Question: Find the variance in the following histogram, where the data are distributed only above tens and the height of the histogram is an integer multiple of 5. Keep the result of the variance as an integer.
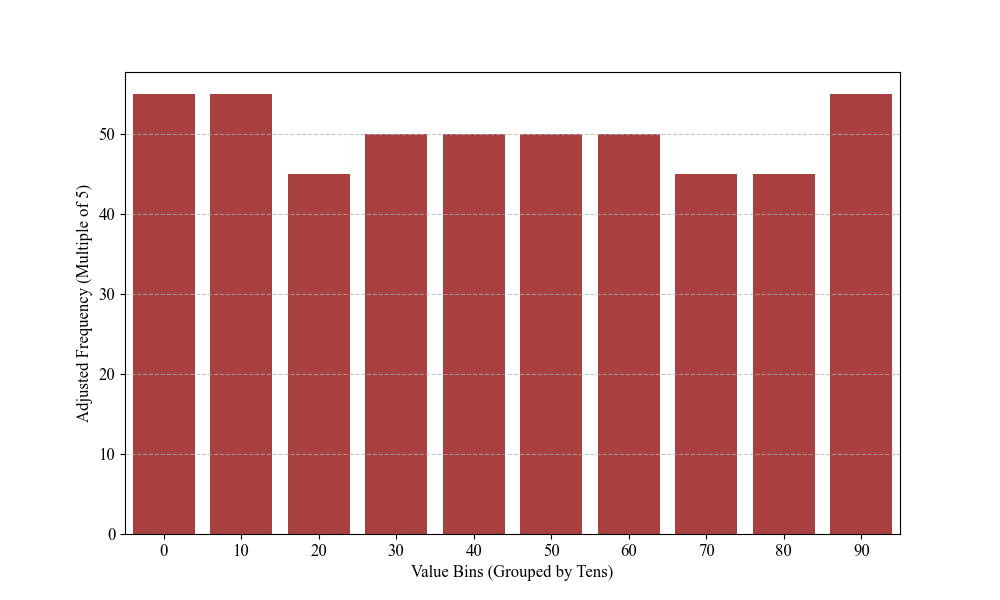
Answer: 853